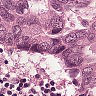
Metastatic tissue present: yes